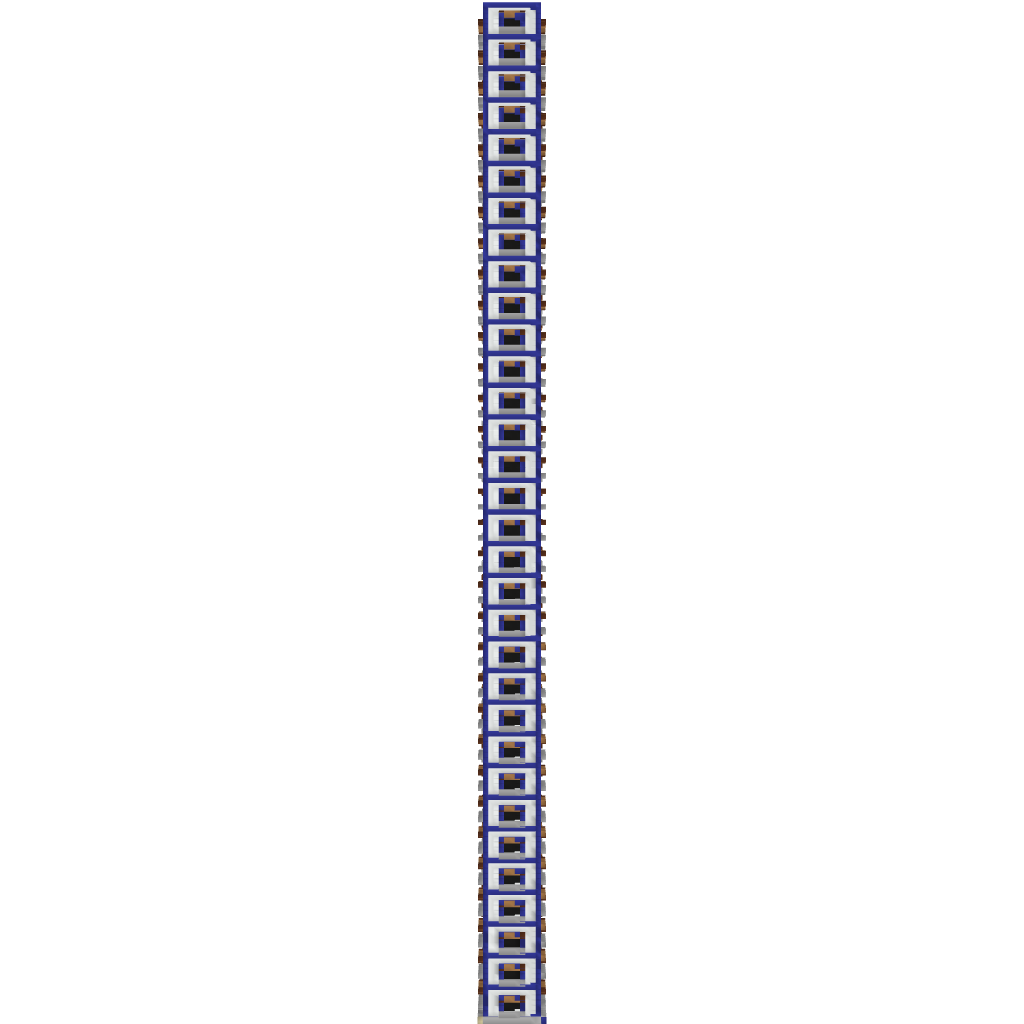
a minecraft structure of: skyscraper